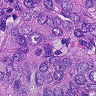
Metastatic tissue present: yes